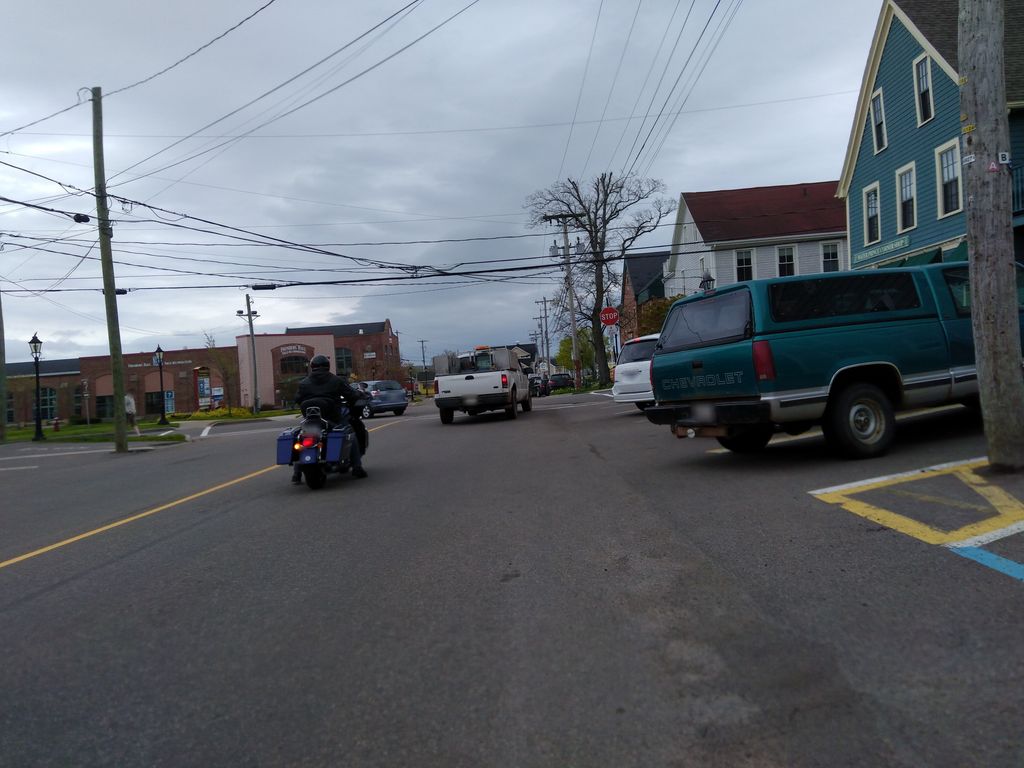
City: charlottetown